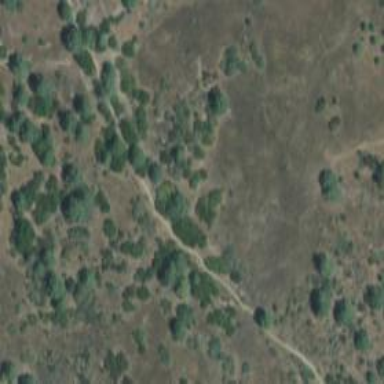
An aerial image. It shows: Path.